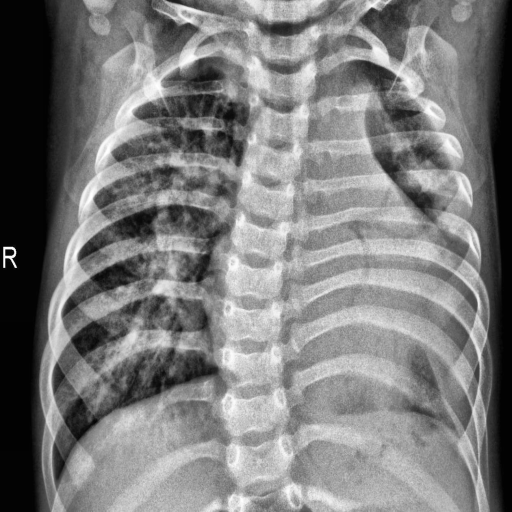
Finding: PNEUMONIA